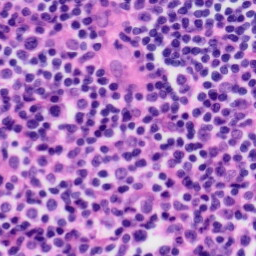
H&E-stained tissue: Tonsil